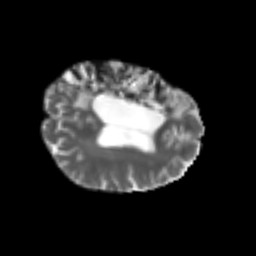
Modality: T2w
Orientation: axial
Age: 48
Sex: male
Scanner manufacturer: siemens
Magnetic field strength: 3 T
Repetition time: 4.999 s
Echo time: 0.07946 s